Question: I am using a custom theme to show custom background on my actionbar. M using Actionbar Compat. I run on different devices and it gave strange result in mobiles + versions < 3.0. So after some testing i found out that even after i set a transparent color as my background m still getting something. same code works fine on my nexus 4. See the attached picture.

'''
<uses-sdk
android:minSdkVersion="8"
android:targetSdkVersion="17" />
<application
android:allowBackup="true"
android:icon="@drawable/ic_launcher"
android:label="@string/app_name">
<activity
android:name="com.abtest.MainActivity"
android:label="@string/app_name"
android:theme="@style/CustomActionBarTheme">
<intent-filter>
<action android:name="android.intent.action.MAIN" />
<category android:name="android.intent.category.LAUNCHER" />
</intent-filter>
</activity>
</application>
'''
'''
<style name="Widget.Custom.TitleTextStyle" parent="@style/TextAppearance.AppCompat.Widget.ActionBar.Title">
<item name="android:textColor">@color/actionbar_text_color</item>
</style>
<style name="Widget.Custom.Common" parent="@style/Widget.AppCompat.ActionBar">
<item name="titleTextStyle">@style/Widget.Custom.TitleTextStyle</item>
</style>
<style name="CustomActionBarTheme" parent="@style/Theme.AppCompat.Light">
<item name="actionBarStyle">@style/MyActionBar</item>
</style>
<style name="MyActionBar" parent="@style/Widget.Custom.Common">
<item name="background">@color/actionbar_background</item>
<item name="android:windowContentOverlay">@null</item>
<item name="windowActionBarOverlay">false</item>
</style>
'''
'''
<color name="actionbar_background">#<PHONE></color>
'''
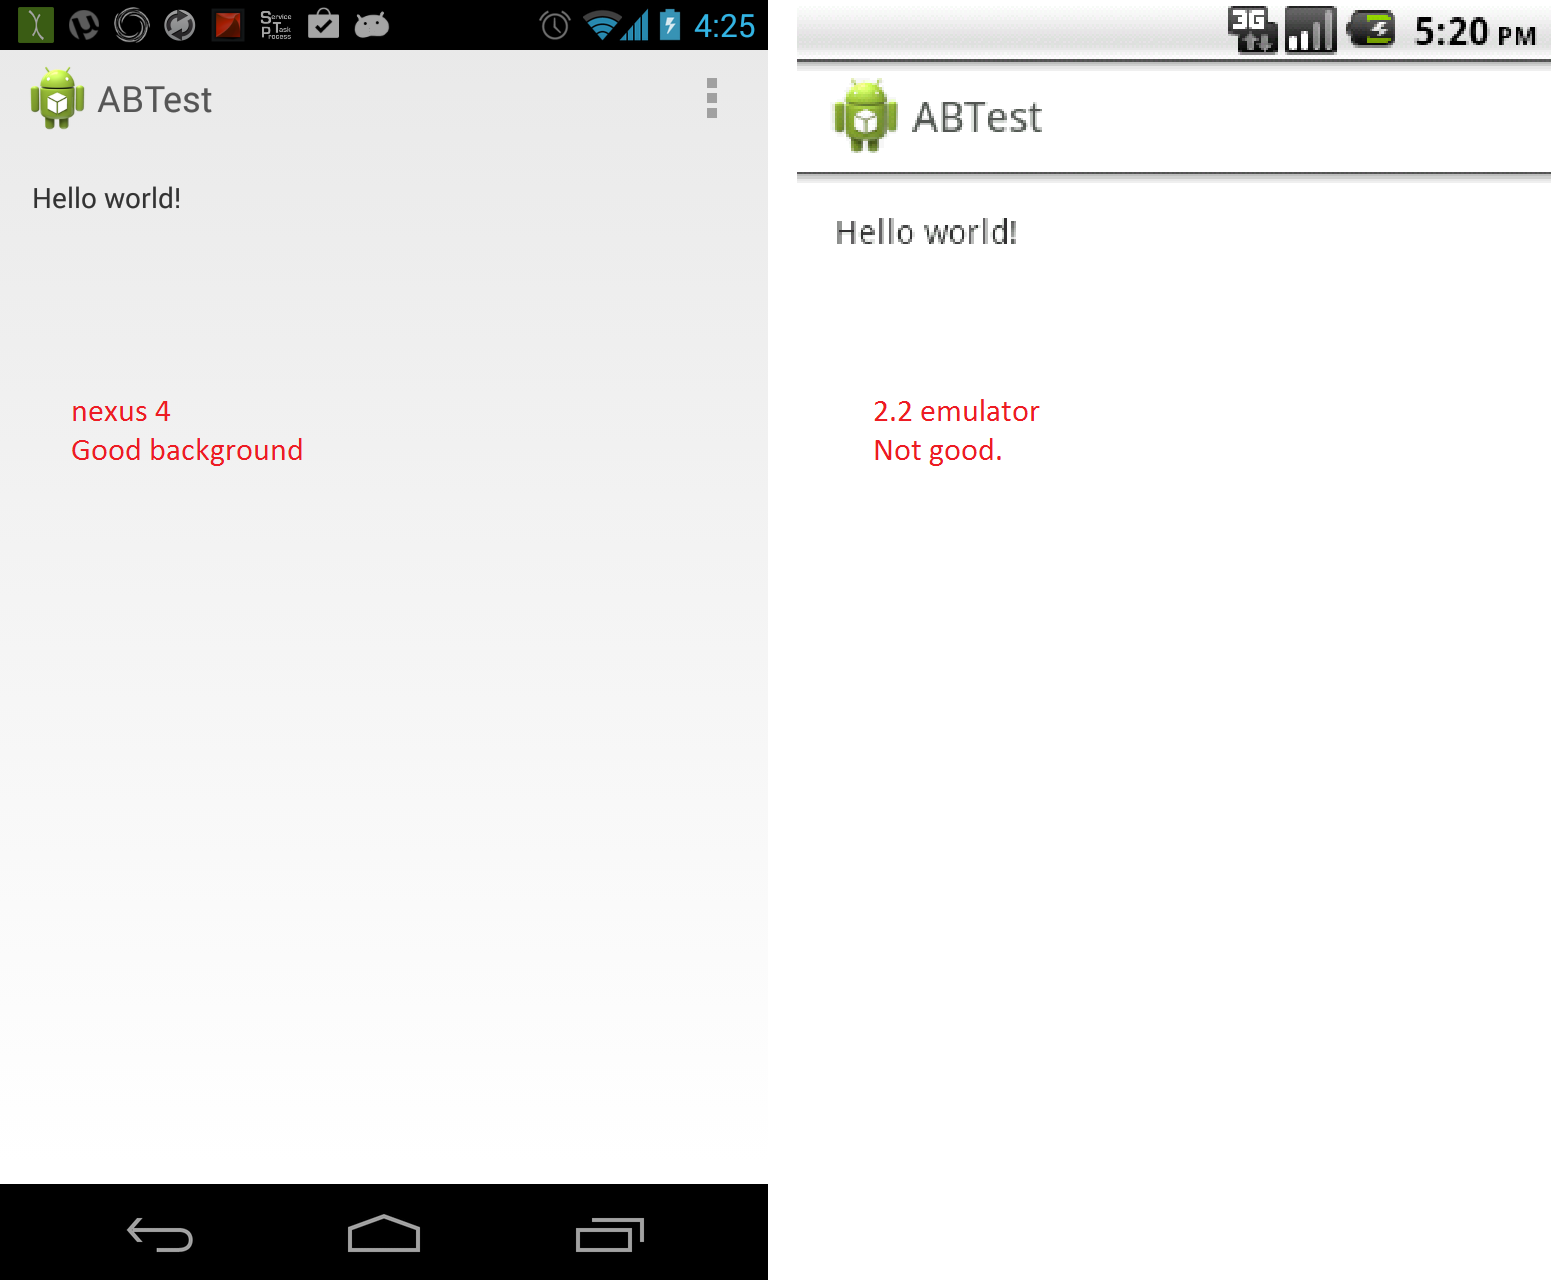
Answer: Move 'android:windowContentOverlay' into your 'CustomActionBarTheme' definition. E.g.
'''
<style name="CustomActionBarTheme" parent="@style/Theme.AppCompat.Light">
<item name="android:windowContentOverlay">@null</item>
<item name="actionBarStyle">@style/MyActionBar</item>
</style>
'''